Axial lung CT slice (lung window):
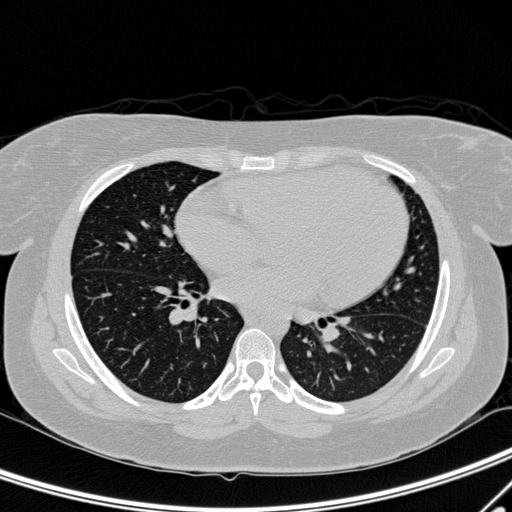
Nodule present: no